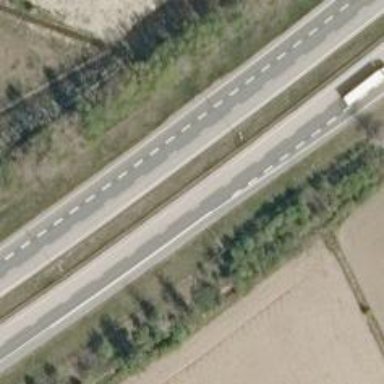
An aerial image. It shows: Asphalt motorway.